Question: I know in 'webkit' it is possible to style the scroll bar using the '::-webkit-scrollbar' properties but is it possible to have lines on the scroll bar? If so how?

In chrome when you hit + and type something lines appear on the scroll bar.
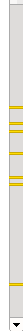
Answer: Define a custom scrollbar using '::-webkit-scroolbar' then use 'linear-gradient' as the background of '::scrollbar-track'.
Here I wrote a demo on codepen: <URL>